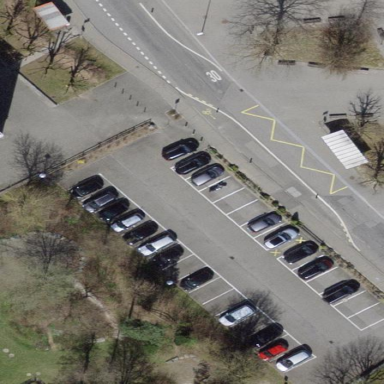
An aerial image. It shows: Parking area.